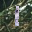
Label: 1